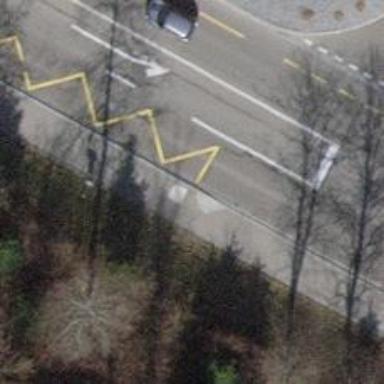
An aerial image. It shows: Platform for public transport. The platform is located by the road.